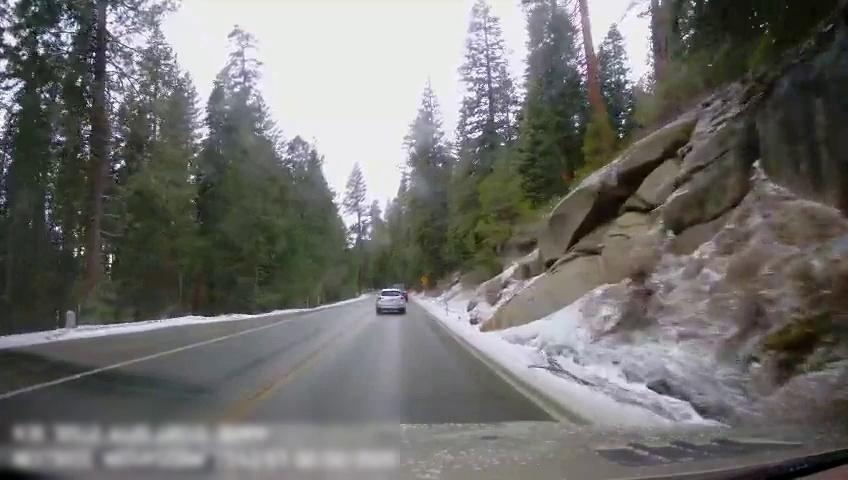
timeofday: Day
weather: Cloudy
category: Drivable Space
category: Vehicles | Truck
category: Vehicles | Car
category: Lanes | Current Lane
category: Lanes | Current Lane
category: Lanes | Opposite Lane
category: Lanes | Opposite Lane